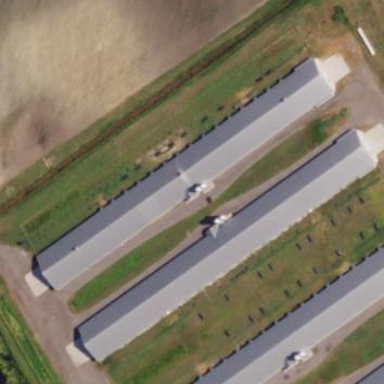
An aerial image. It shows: Farm auxiliary building.